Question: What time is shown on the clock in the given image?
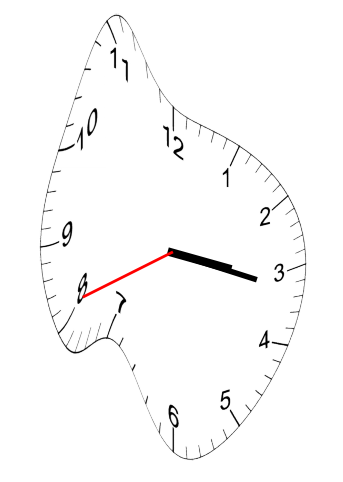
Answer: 03:16:41